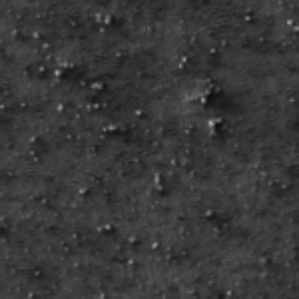
Label: frost